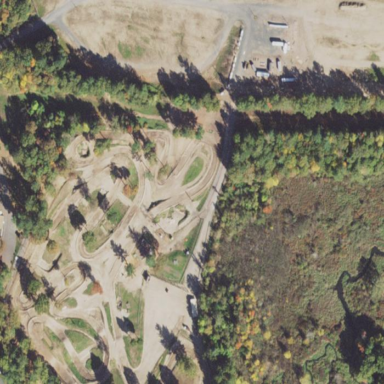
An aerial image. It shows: Motocross pitch for leisure land.